Interaction volume radius: 10 \u00c5
Interaction volume height: 30 \u00c5
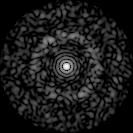
Disorder parameter: 0.8388